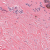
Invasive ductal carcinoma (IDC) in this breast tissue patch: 0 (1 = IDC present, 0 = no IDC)